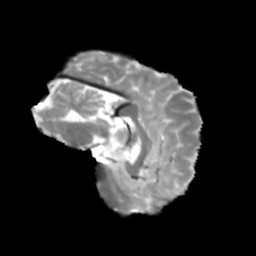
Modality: T2w
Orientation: sagittal
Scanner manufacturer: siemens
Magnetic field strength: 3 T
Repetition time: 4 s
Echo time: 0.0594 s